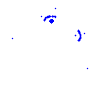
Particle: proton